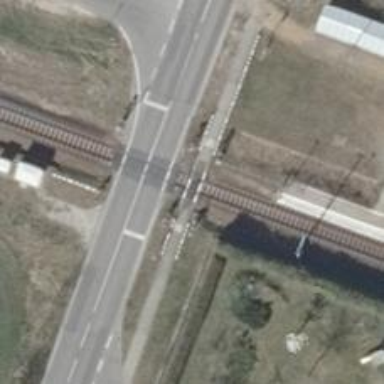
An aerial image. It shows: Railway crossing with traffic signals and full barrier.